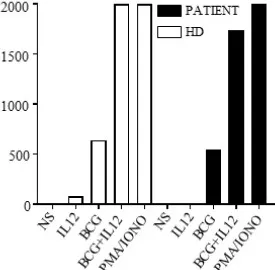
Absence of IFNgamma or other autoantibodies that may directly hinder/block IFNgamma signaling and normal response to IFNgamma or BCG stimulation. (E) Frequency of IFNgamma+ and/or TNFalpha+ CD4+ T cells from the patient after no stimulation or stimulation with heat inactivated BCG for 48 h.
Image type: pathology (masson_trichrome)